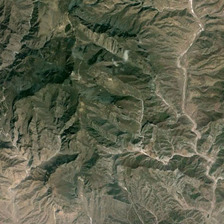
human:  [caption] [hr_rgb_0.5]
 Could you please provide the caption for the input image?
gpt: a river flows through the corrugated mountains .

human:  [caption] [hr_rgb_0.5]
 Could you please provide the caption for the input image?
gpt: it is a piece of light green mountain .

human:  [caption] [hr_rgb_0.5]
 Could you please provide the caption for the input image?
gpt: it is a piece of light green mountain .

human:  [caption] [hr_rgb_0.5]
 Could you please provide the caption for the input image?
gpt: a river flows through the corrugated mountains .

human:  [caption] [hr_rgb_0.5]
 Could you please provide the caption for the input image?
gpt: it is a piece of light green mountain .